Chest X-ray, AP view. Patient: 34 years old, sex M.
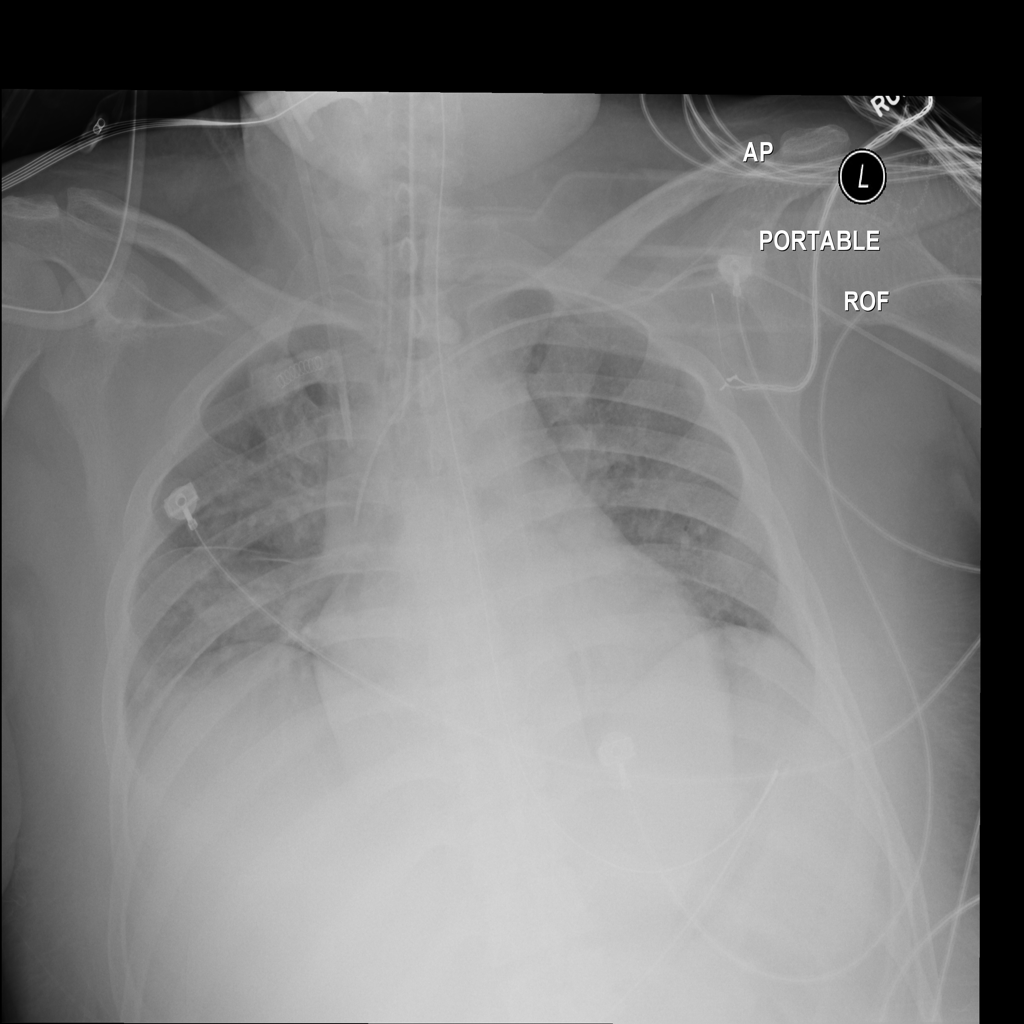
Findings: Infiltration